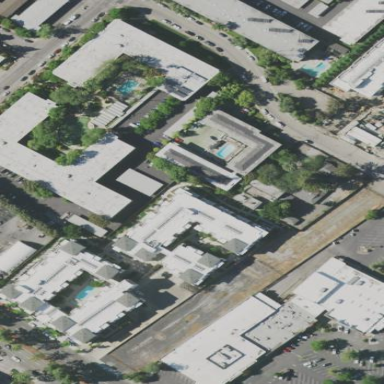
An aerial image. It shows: Residential area with apartments.